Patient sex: F
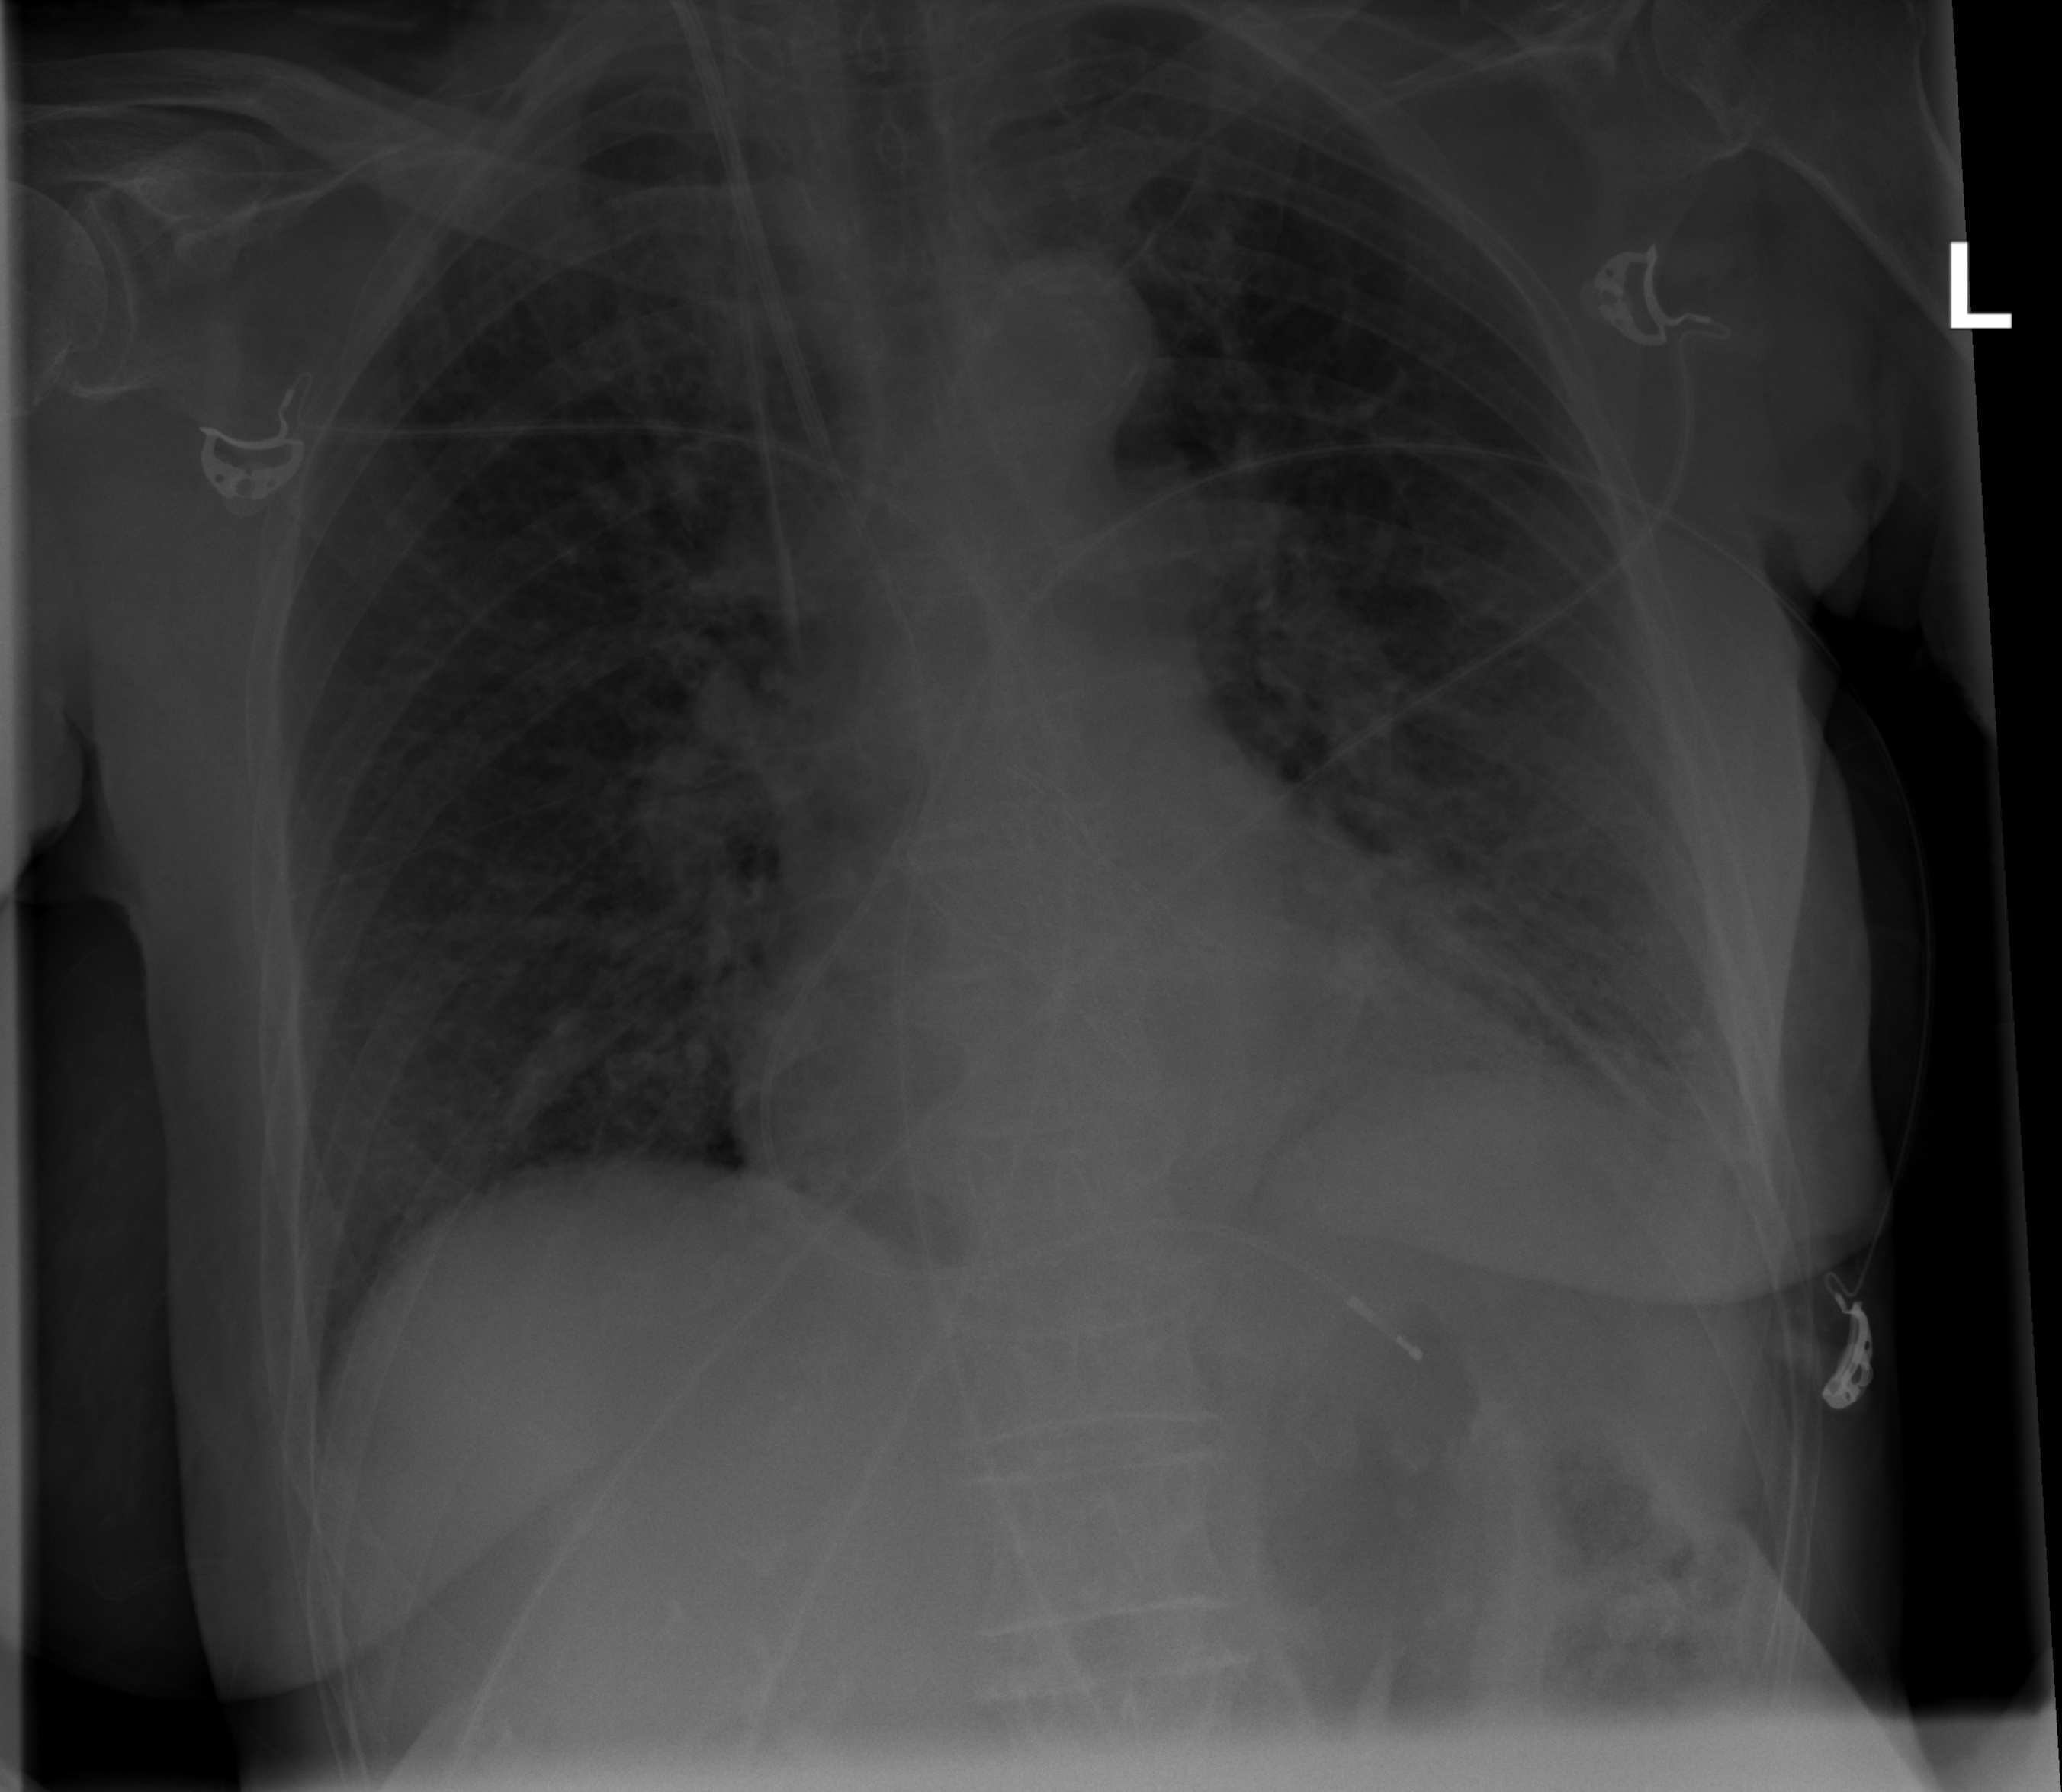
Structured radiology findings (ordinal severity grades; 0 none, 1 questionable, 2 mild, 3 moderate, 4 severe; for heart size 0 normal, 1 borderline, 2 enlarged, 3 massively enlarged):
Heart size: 0
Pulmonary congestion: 2
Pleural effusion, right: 0
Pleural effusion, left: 2
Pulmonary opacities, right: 2
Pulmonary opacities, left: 2
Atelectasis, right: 2
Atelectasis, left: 2